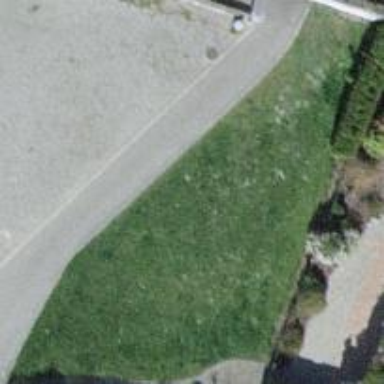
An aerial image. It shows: Park covered with grass.